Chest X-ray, AP view. Patient: 34 years old, sex M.
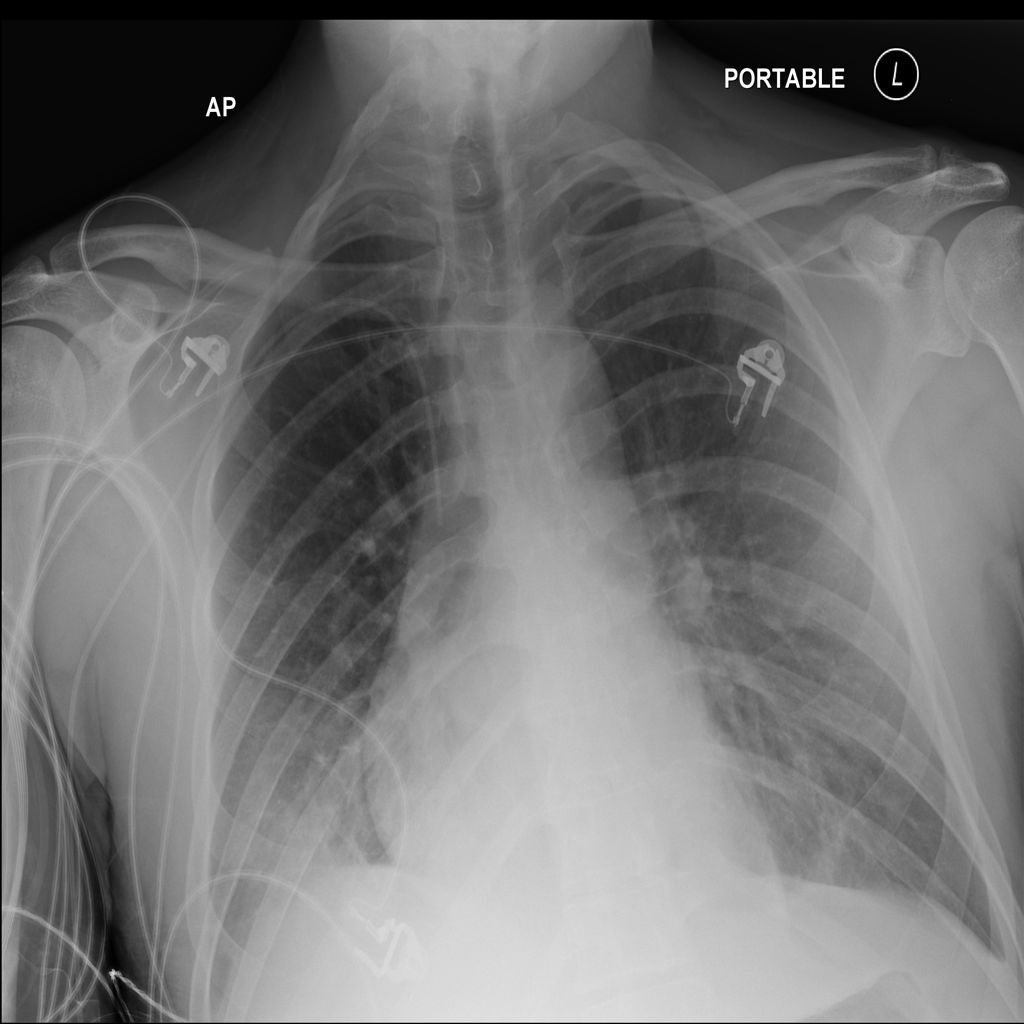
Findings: Consolidation, Infiltration